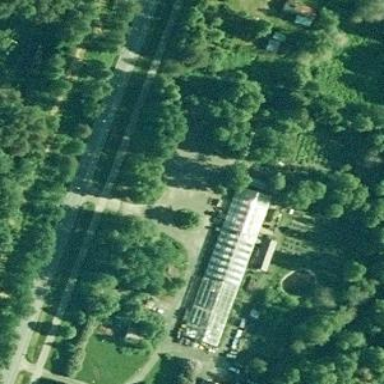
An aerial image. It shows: Garden center specializing in greenhouse horticulture.